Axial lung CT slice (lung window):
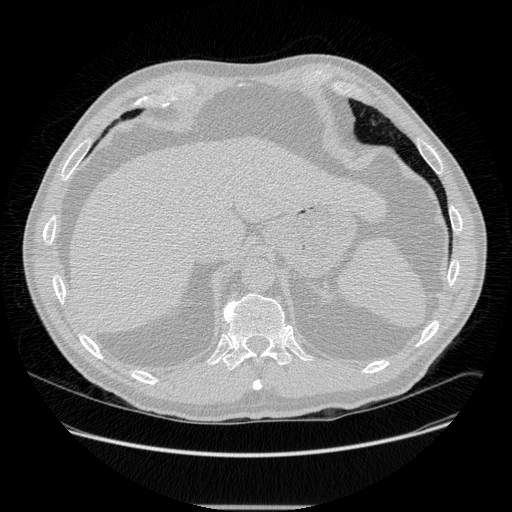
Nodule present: no